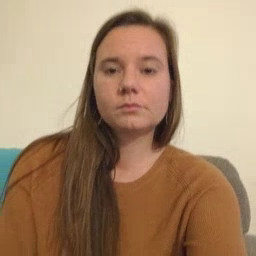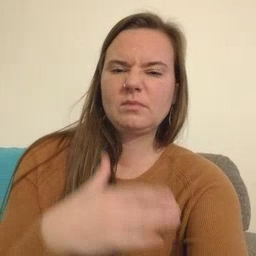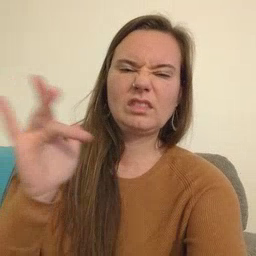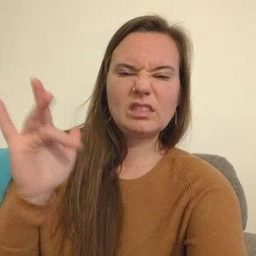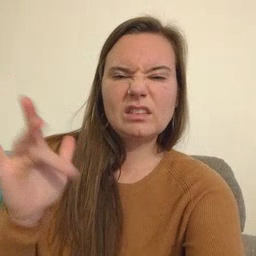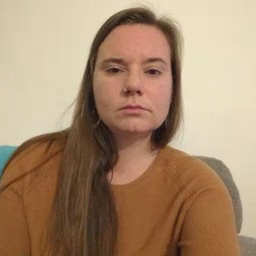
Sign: yucky